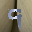
Label: 9